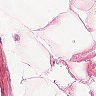
Metastatic tissue present: no